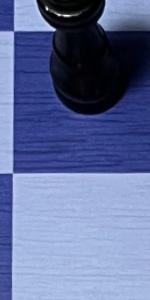
Label: Empty